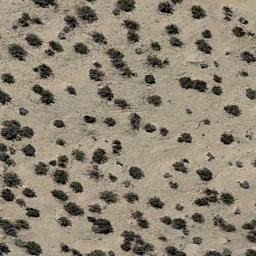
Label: chaparral